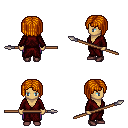
a pixel art fantasy rpg character, female body template, human, tanned skin, red robe, magenta pants, dark blonde pageboy hairstyle, maroon shoes, spear, four views (front, back, left, right), 2x2 character sprite sheet, small pixel art, hard edges, no anti-aliasing